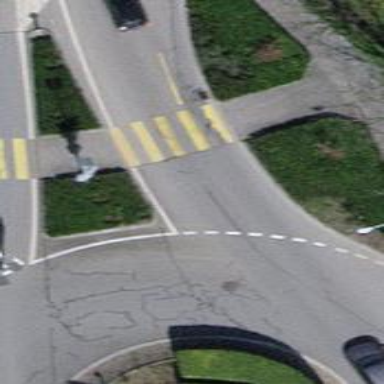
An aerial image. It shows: Secondary road with separate asphalt sidewalk.